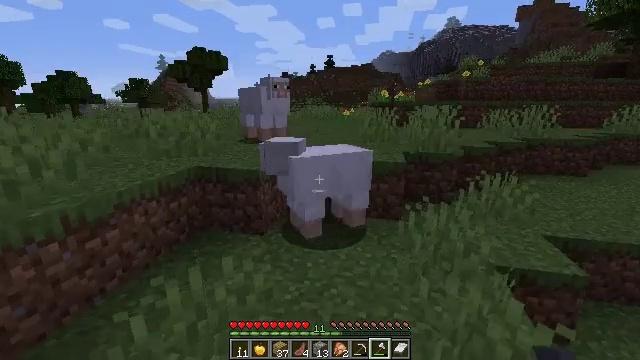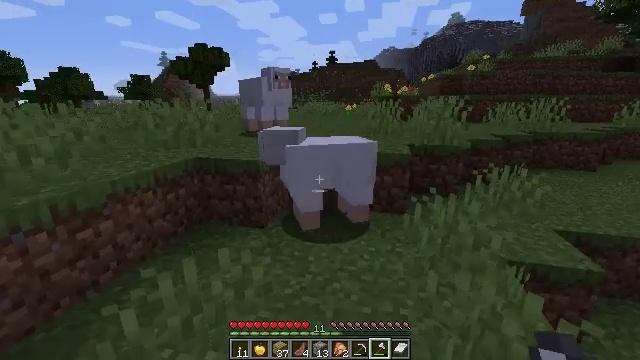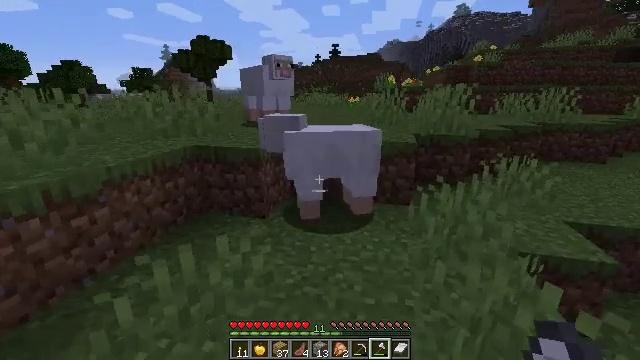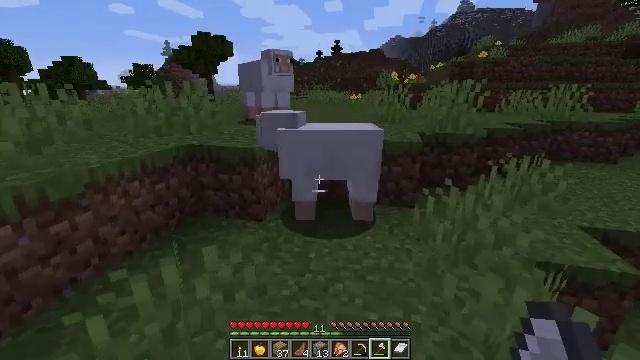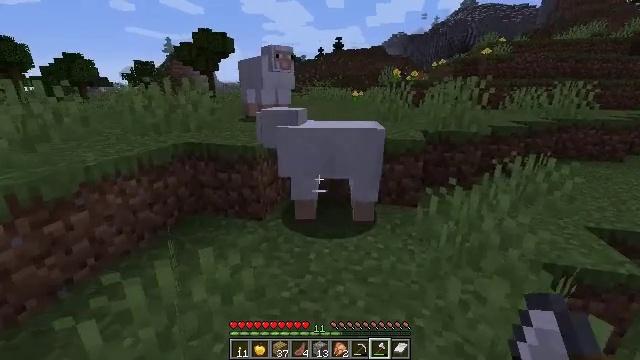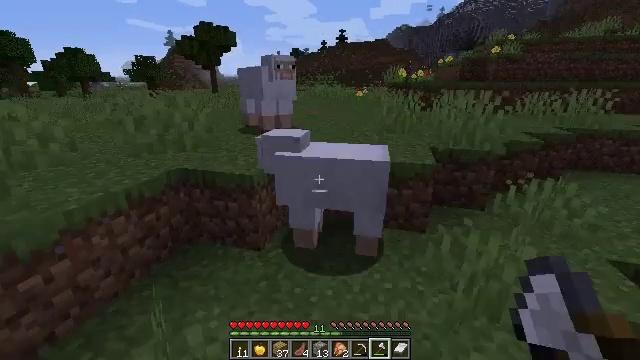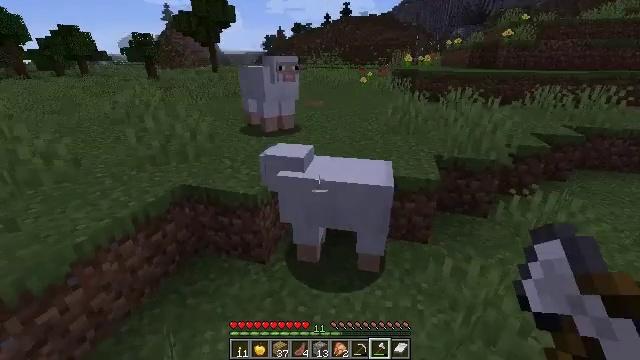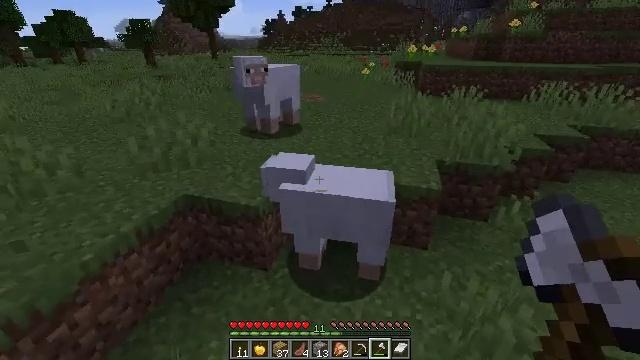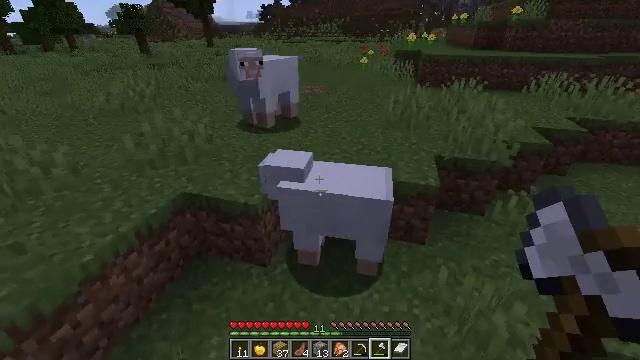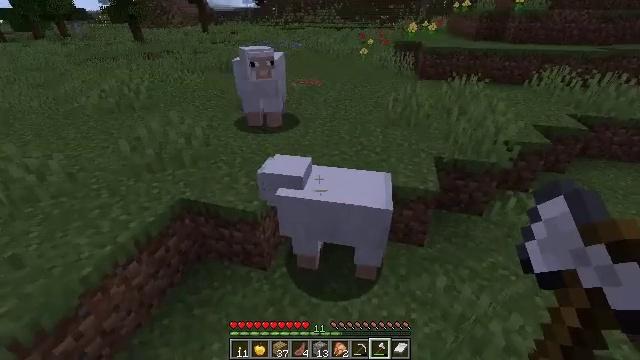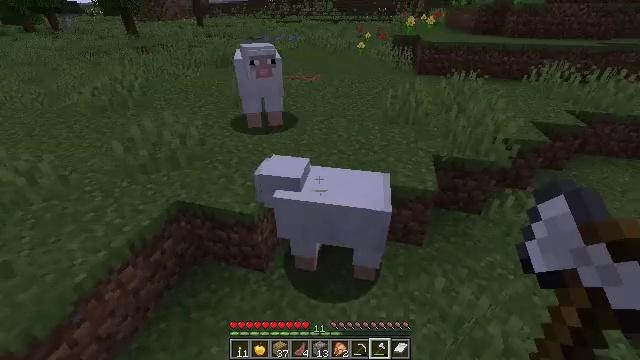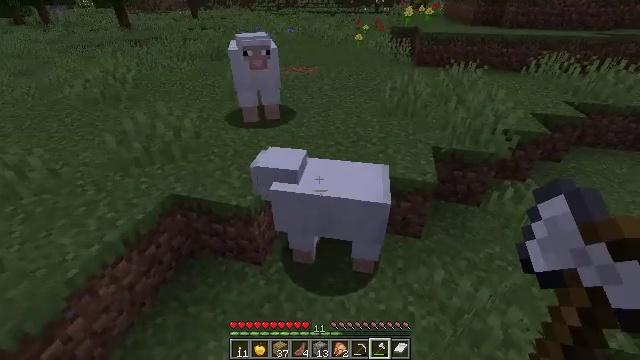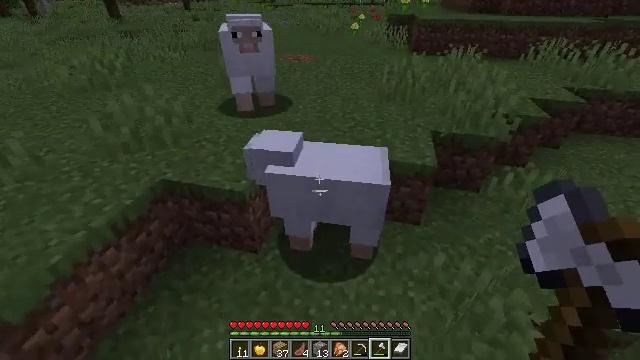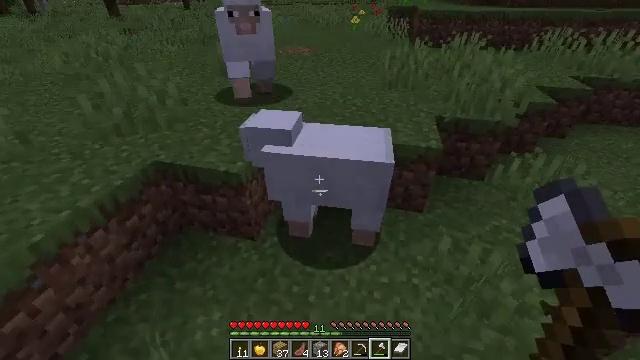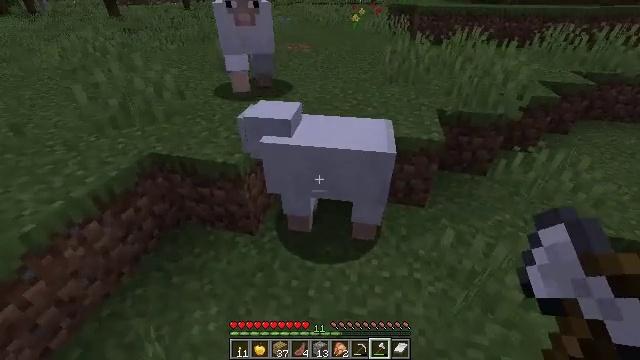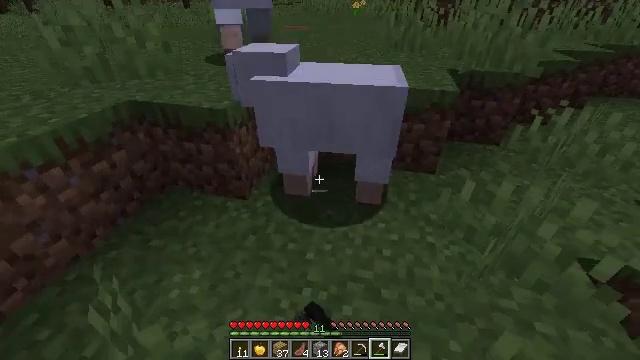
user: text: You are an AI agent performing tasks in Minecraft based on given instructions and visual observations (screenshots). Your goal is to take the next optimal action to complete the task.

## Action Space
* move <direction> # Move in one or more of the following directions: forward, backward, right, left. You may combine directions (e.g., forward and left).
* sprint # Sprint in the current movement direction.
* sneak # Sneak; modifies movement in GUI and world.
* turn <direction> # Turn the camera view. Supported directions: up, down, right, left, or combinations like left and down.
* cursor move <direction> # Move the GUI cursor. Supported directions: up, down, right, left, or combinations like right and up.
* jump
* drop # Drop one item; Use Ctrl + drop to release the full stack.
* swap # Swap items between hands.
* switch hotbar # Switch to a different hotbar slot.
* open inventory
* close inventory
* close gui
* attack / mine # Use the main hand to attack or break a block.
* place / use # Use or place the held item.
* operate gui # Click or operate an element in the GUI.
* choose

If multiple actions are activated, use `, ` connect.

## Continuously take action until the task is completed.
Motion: motion action
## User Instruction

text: Hunt a sheep.
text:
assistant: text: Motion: move forward
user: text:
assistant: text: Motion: turn down
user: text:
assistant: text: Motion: move forward
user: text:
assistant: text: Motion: move forward
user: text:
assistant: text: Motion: move forward, turn down, jump
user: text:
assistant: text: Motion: move forward, turn down, jump
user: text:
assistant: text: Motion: turn down, jump
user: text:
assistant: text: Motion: turn down, jump
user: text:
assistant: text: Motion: move back, turn down, jump
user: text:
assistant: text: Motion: move back, turn down
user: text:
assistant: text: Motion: move back, turn down
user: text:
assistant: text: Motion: move back, turn down
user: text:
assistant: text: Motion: move back
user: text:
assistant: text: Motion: attack / mine
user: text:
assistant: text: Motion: attack / mine
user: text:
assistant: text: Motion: turn up
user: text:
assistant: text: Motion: turn up
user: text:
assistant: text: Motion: move forward, turn up
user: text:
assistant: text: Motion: move forward, turn up
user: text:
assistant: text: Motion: move forward, turn left and up
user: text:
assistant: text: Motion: move forward, turn left and up
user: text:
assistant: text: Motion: move forward, turn left and up
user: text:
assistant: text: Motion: move forward, turn left
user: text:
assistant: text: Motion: move forward, turn left
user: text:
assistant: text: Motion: move forward, turn left
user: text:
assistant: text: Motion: move forward, turn left
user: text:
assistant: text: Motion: move forward
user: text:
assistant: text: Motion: move forward
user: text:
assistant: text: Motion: move forward, turn right, jump
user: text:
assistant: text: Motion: move forward, turn right and down, jump